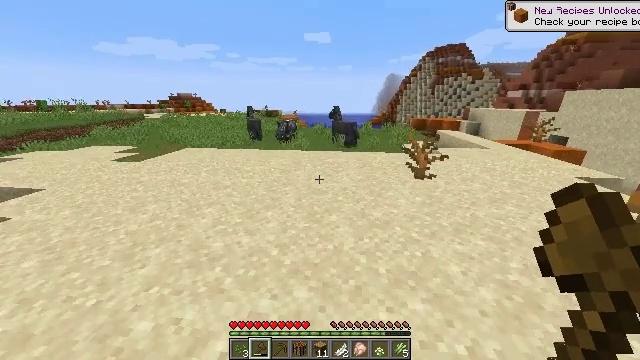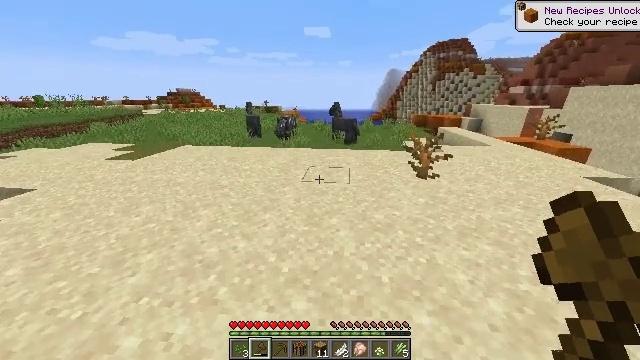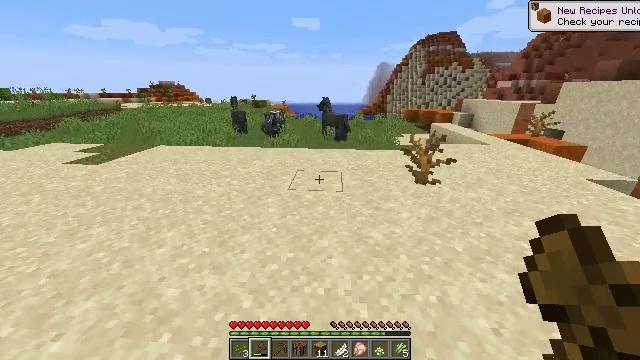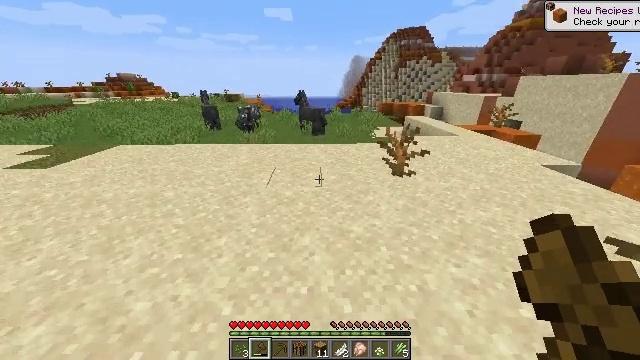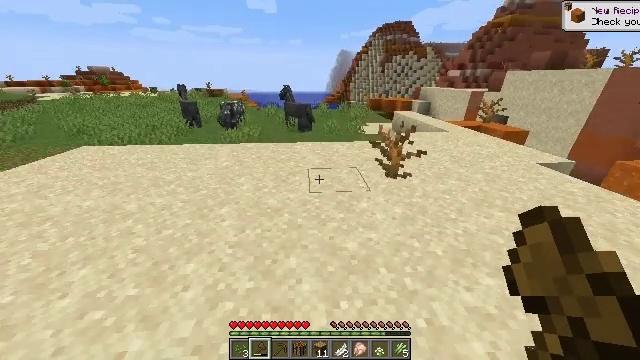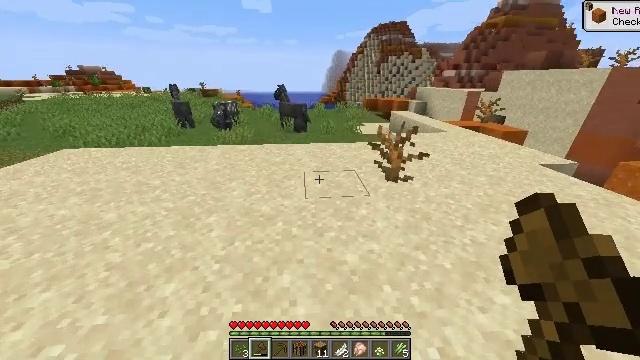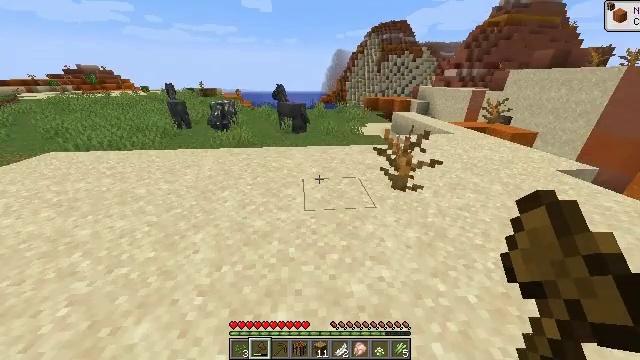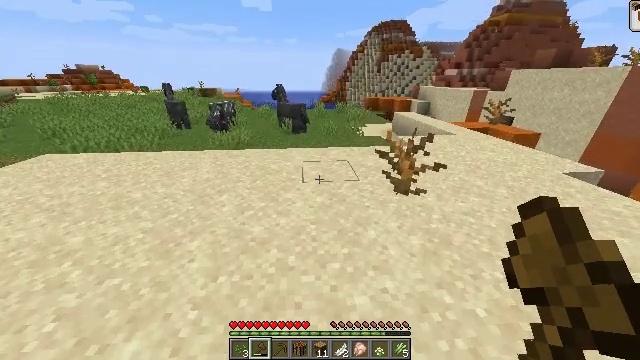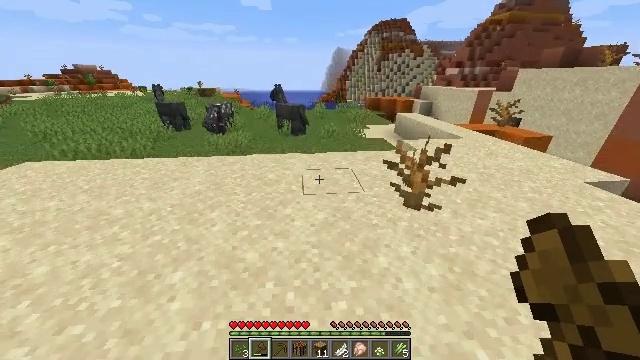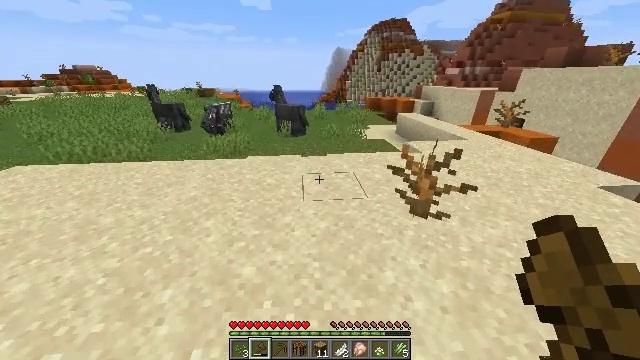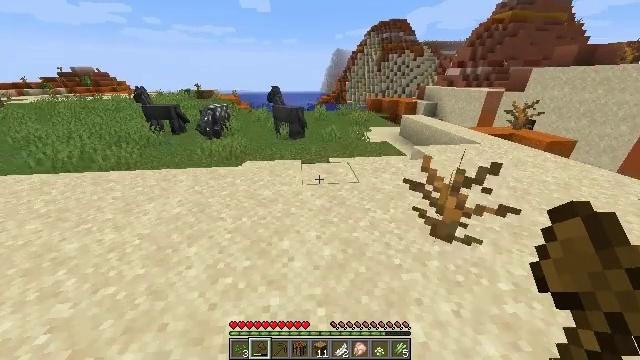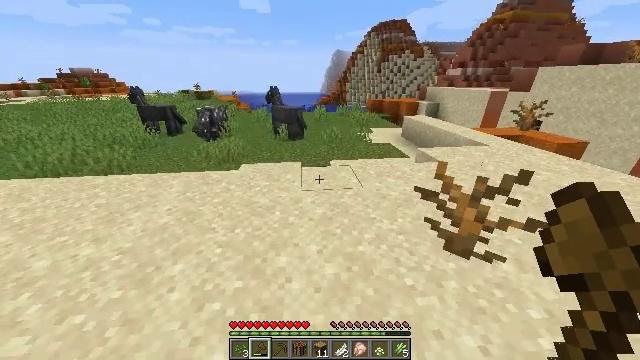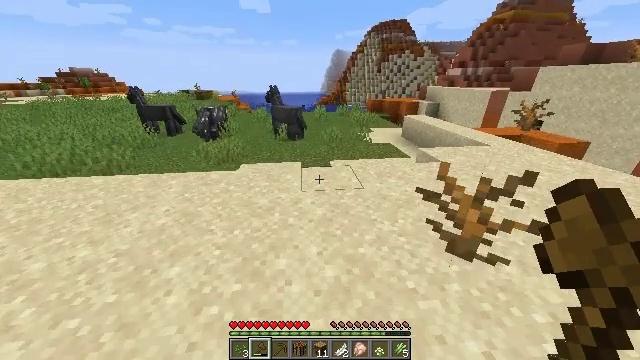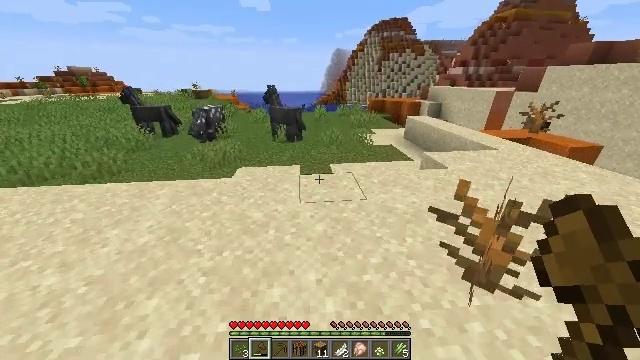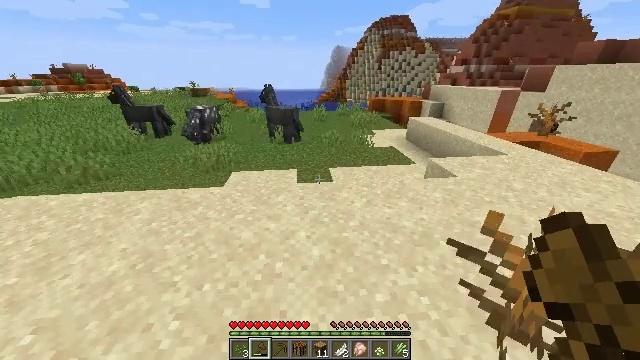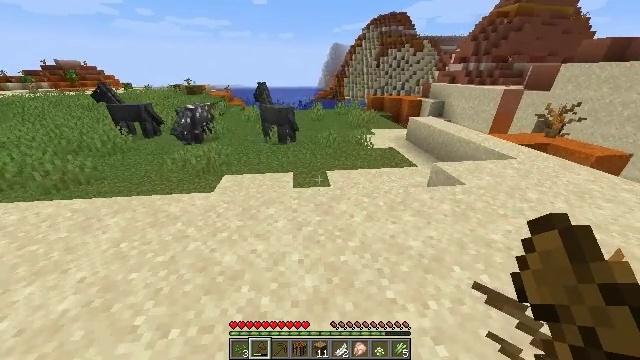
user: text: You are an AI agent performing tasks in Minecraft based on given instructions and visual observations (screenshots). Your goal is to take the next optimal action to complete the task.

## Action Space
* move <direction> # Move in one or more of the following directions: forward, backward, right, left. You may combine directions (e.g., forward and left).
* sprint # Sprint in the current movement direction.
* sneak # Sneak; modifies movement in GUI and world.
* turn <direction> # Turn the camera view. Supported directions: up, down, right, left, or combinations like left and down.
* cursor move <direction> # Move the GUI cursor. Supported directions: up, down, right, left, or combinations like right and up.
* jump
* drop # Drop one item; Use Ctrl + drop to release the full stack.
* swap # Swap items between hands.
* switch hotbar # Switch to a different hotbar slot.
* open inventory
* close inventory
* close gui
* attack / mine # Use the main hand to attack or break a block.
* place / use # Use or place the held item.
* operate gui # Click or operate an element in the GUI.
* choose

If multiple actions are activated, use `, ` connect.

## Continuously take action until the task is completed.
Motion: motion action
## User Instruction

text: Gather a dead bush.
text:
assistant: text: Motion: move forward, sprint
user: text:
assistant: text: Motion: move forward, sprint, turn right and down
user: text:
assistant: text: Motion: move forward, sprint, turn right and down
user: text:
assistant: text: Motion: move forward, sprint, turn right and down
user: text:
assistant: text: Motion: move forward, sprint, turn right
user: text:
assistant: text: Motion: move forward, sprint
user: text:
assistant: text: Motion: move forward, sprint
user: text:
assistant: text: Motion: move forward, sprint
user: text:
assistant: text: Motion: move forward, sprint
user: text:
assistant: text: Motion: move forward, sprint
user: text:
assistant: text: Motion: move forward, sprint
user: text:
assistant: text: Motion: move forward, sprint
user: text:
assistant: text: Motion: move forward, sprint
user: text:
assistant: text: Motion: move forward, sprint
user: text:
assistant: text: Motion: move forward, sprint
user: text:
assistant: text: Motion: move forward, sprint, turn right
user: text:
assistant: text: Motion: move forward, sprint, turn right and down
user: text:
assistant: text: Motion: move forward, sprint, turn right and down
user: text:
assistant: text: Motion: move forward, sprint
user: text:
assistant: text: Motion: move forward, sprint, turn right
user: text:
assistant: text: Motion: move forward, sprint, turn right
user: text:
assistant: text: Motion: move forward, sprint
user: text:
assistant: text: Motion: move forward, sprint
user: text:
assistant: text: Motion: move forward, sprint
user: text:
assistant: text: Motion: move forward, sprint
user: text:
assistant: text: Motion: move forward, sprint
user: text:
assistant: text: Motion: move forward, sprint
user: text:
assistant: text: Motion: move forward, sprint
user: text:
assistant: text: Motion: move forward, sprint
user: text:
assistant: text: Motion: move forward, sprint